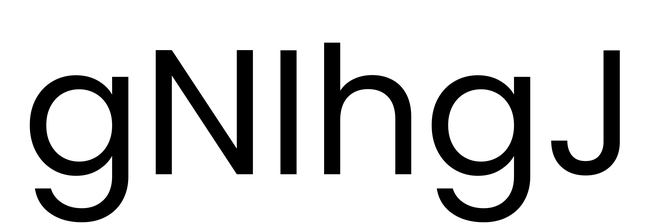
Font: Poppins-Regular